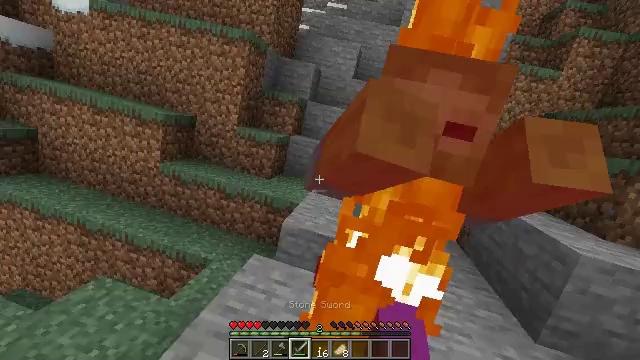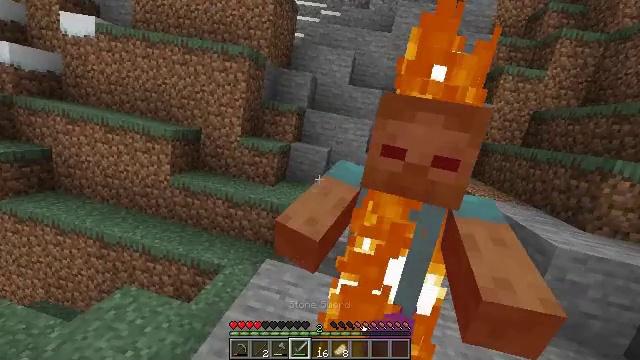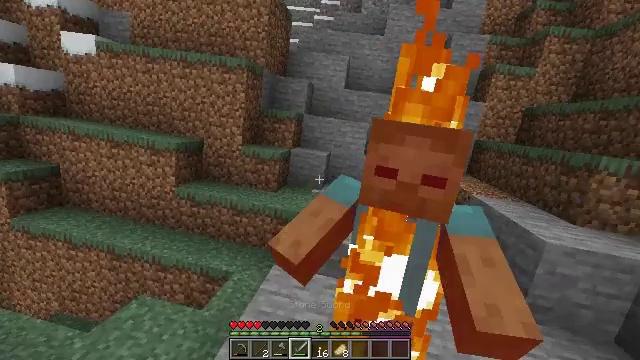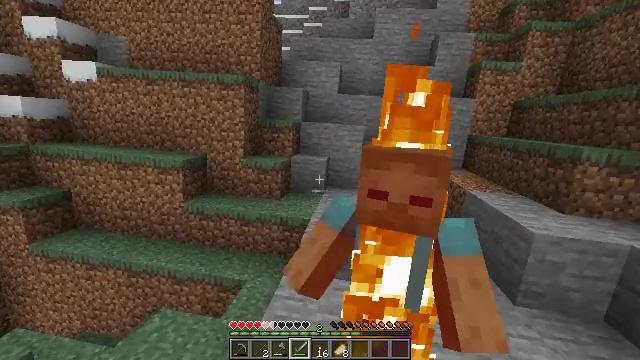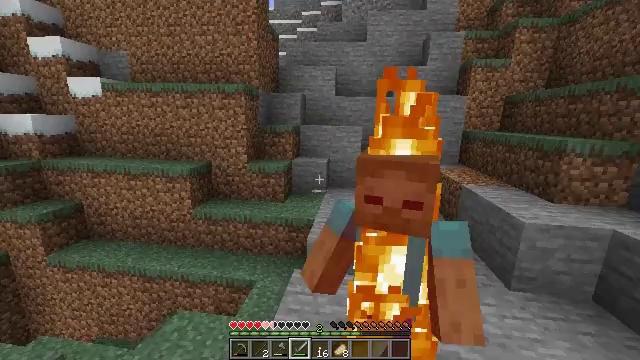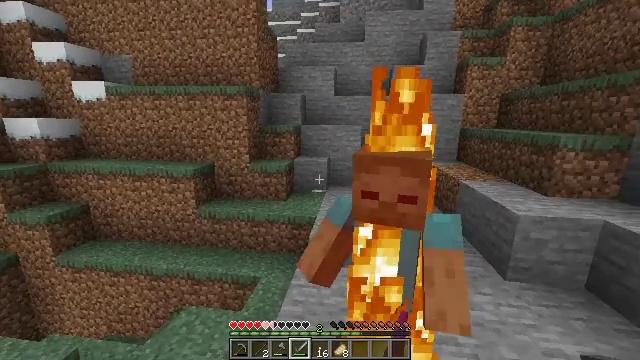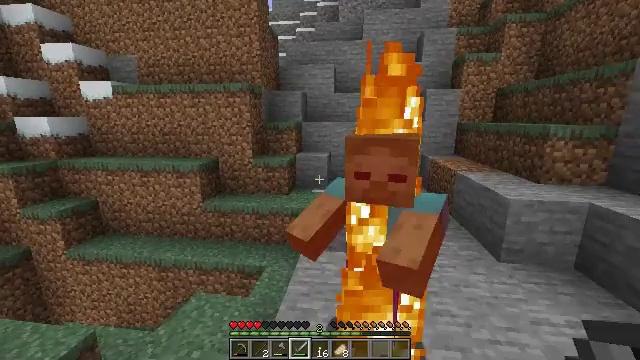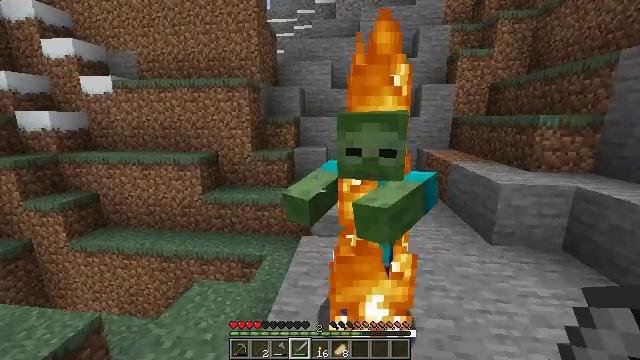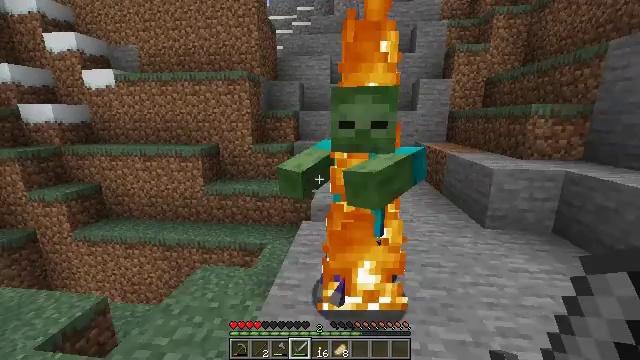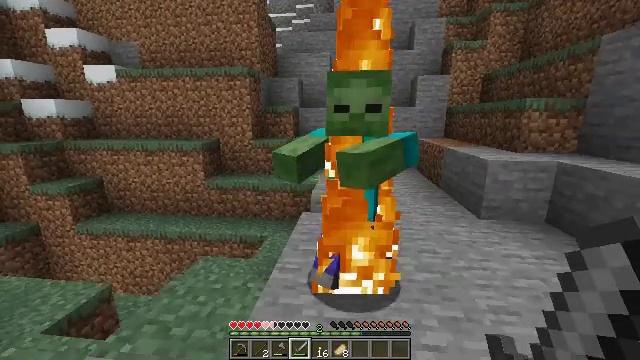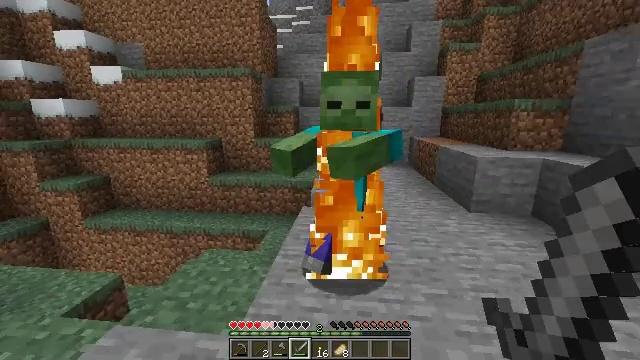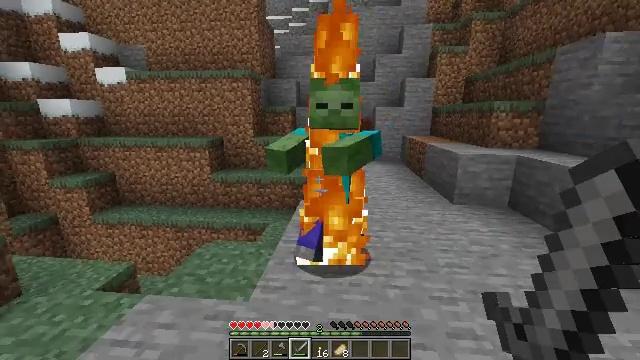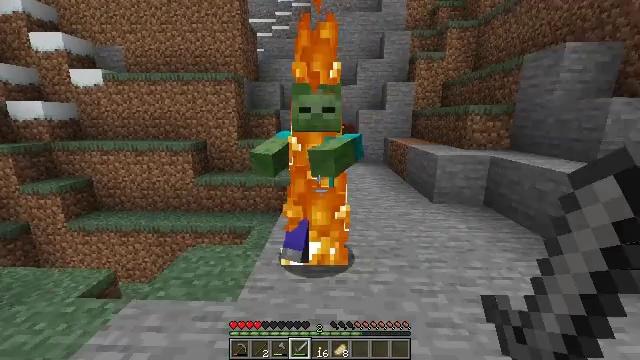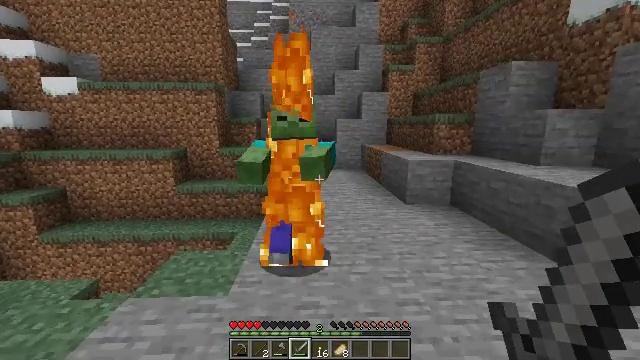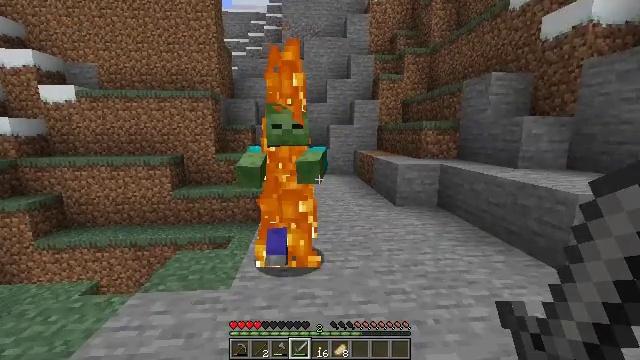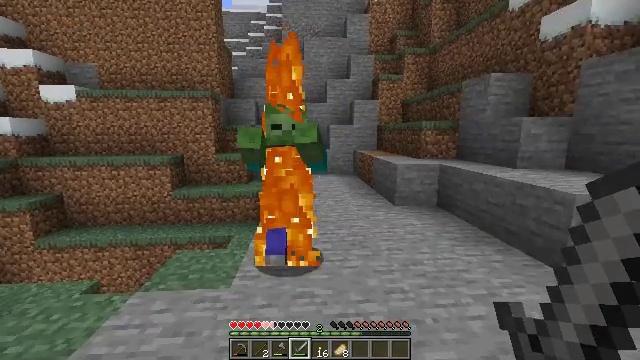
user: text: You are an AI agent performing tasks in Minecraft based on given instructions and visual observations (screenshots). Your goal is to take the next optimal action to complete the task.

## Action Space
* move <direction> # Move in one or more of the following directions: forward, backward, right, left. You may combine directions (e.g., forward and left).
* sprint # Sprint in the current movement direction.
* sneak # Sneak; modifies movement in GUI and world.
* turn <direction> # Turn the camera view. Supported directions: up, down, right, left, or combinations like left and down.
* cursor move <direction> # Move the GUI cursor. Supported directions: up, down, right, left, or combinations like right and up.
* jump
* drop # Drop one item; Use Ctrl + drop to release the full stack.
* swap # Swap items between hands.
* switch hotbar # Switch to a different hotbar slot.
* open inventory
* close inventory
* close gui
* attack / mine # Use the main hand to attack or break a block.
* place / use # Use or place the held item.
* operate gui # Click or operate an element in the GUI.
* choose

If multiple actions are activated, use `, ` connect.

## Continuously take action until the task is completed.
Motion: motion action
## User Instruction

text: Hunt the zombie.
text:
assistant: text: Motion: move back
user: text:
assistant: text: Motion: move back
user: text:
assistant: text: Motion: move back
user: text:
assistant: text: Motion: move back
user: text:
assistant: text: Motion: move back
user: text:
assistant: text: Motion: move back
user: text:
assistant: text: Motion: move back
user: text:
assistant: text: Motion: move back
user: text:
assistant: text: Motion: move back
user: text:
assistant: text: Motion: move back
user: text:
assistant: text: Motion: move back
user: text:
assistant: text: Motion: move back, turn right
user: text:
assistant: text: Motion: move back, turn right and up
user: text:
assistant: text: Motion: move back, turn right and up
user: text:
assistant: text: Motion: no_op
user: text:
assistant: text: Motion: move forward
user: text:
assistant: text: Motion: move forward
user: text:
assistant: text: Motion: move forward, turn left
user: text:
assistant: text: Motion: move forward, turn left
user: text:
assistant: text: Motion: move forward
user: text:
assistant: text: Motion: move forward
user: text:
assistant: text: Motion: move forward, attack / mine
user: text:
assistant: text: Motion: move forward, attack / mine
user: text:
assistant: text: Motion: move back, attack / mine
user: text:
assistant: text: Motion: move back, attack / mine
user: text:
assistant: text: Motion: move back
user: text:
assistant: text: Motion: no_op